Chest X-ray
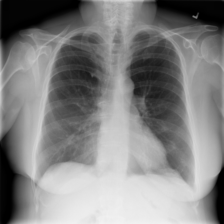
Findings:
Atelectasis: positive
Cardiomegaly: negative
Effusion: negative
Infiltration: negative
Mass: negative
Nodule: negative
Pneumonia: negative
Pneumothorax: negative
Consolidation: negative
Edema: negative
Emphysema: negative
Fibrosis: negative
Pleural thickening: negative
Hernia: negative